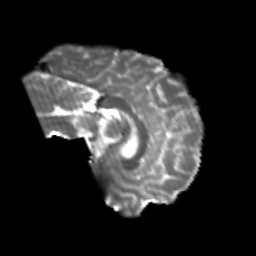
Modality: T2w
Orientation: sagittal
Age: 26
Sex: male
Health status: healthy
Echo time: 0.074 s